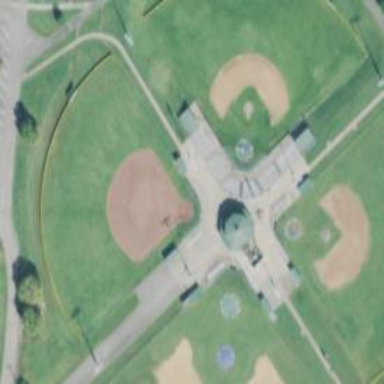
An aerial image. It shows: Softball pitch for leisure and sport activities.